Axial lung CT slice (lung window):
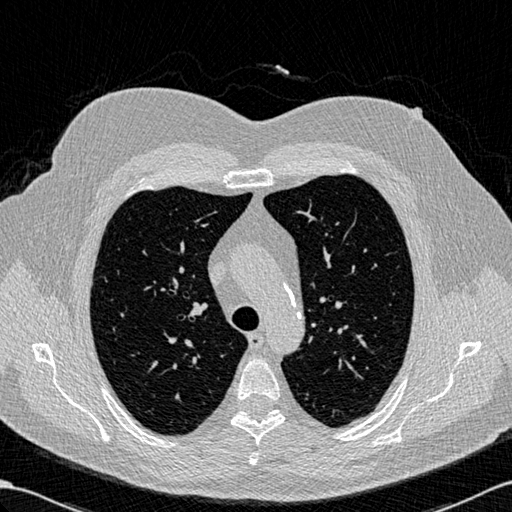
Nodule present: no